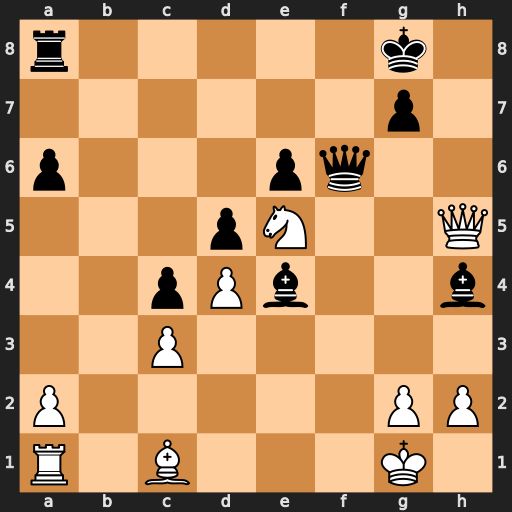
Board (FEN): r5k1/6p1/p3pq2/3pN2Q/2pPb2b/2P5/P5PP/R1B3K1
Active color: w
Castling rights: -
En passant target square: -
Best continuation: g3 Bxg3 hxg3